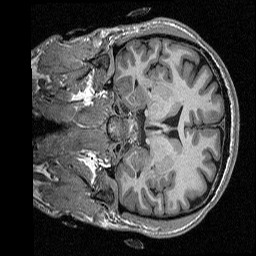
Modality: T1w
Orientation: coronal
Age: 29
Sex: male
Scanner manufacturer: siemens
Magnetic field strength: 3 T
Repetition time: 2.3 s
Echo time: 0.00298 s